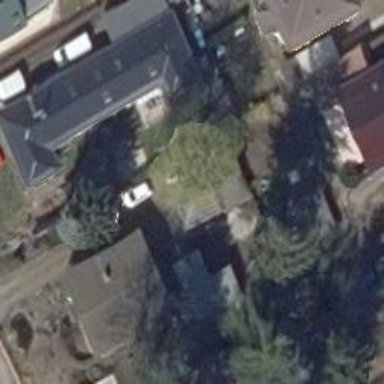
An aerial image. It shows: Detached building with hipped roof shape.